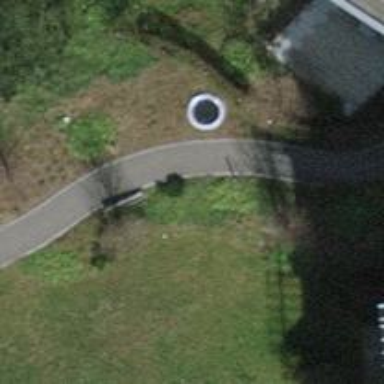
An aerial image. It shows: Bench.